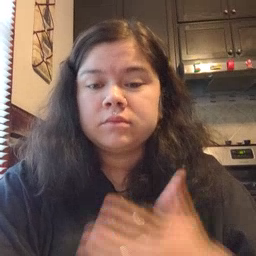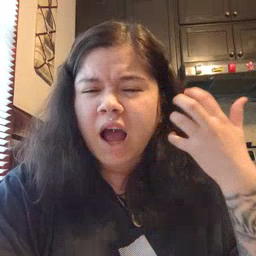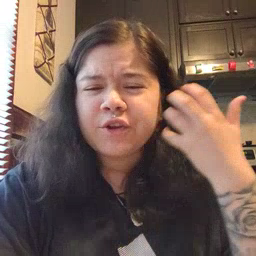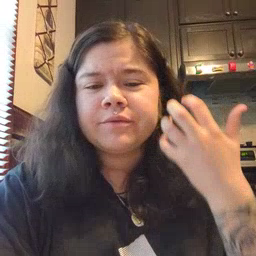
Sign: tiger